Current action and preconditions to check: trajectory_clear

Your task: For each precondition in the list above, predict whether it will hold at this action.

Consider the current scene as observed from the mobile robot's camera, and analyze the predicted future states of all dynamic agents (e.g., people, animals, vehicles, or any moving entities) within the NEXT SECOND.

IMPORTANT: Only answer "very likely" if you are absolutely certain—based on strong, clear evidence—that a dynamic agent will violate the precondition in the predicted future state. Do NOT answer "very likely" for unlikely, ambiguous, or low-probability risks.

Ask yourself for each precondition: Is there a high probability, with clear and convincing evidence, that the predicted future states of any dynamic agent will interfere with the predicted future state of the currently executing action within the NEXT SECOND, causing that precondition to fail?

Assess the risk level based on these predictions. Use "likely" or "very likely" if motions create a clear risk of interference.

Use "neutral" or "improbable" if agents are nearby but their predicted paths are clearly diverging or non-conflicting.

Failure Risk Categories: "very improbable", "improbable", "neutral", "likely", "very likely"

Answer Format: Output ONLY the probability_of_failure value from these categories: "very improbable", "improbable", "neutral", "likely", "very likely"

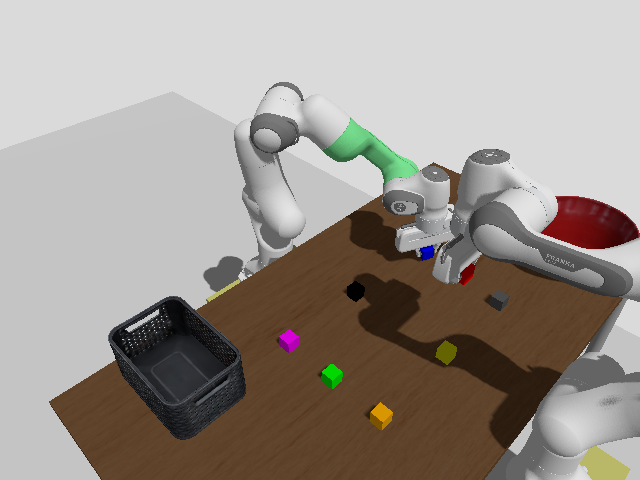

Answer: very improbable